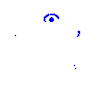
Particle: kaon